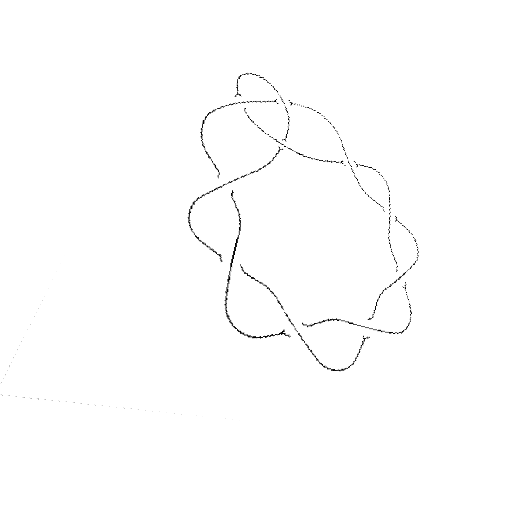
Crossing number: 10